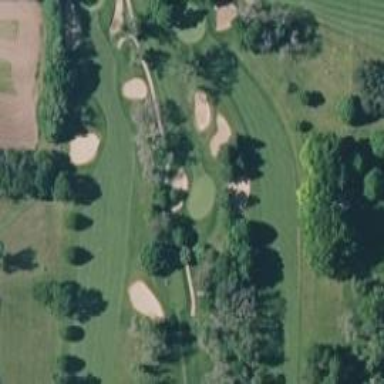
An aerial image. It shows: Rough grassy area used for golf.